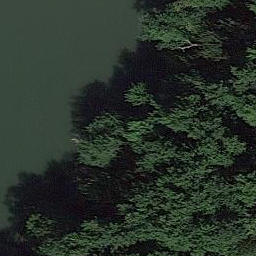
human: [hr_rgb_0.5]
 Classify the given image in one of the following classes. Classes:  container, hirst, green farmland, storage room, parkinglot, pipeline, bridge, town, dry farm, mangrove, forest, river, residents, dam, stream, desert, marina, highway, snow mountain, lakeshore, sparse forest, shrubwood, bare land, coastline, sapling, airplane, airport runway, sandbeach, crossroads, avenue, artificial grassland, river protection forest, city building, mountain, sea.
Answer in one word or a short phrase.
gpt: river protection forest